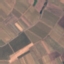
Label: PermanentCrop